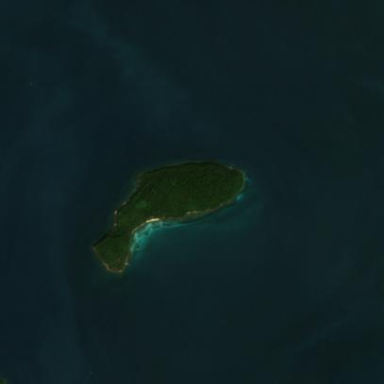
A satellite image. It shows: Island with natural coastline.